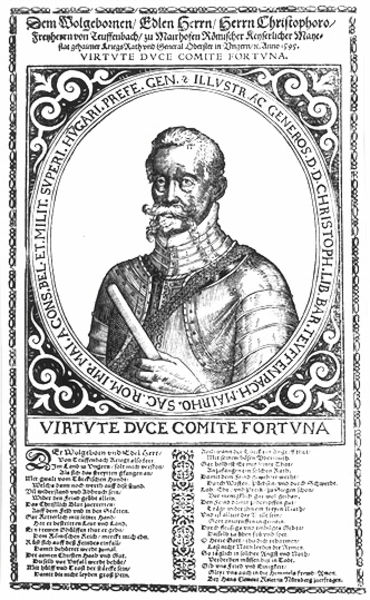
Titel: Bildnis des Christoph von Teuffenbach
Institution: (Seriendruck)
Schlagwörter: hand, kopf, mann, schwarz, stirn, weiss, zeichnung, muster, ornament, alt, bart, schnurrbart, band, kragen, rahmen, bild, bildnis, herr, portrait, porträt, haare, adel, person, kreis, rund, spanien, holzschnitt, schrift, italien, stab, berge, grafik, rand, kaiser, könig, schnurbart, inschrift, verzierung, ramen, deutsch, abbild, kolonnen, buch, druck, lithographie, schwarzweiss, stich, seite, widmung, illustration, text, uniform, zeitung, buchstaben, initiale, adeliger, herrscher, ritter, fürst, rüstung, rolle, harnisch, herzog, ritterrüstung, feldherr, schriftrolle, karl, schriftstück, beschreibung, graf, wilhelm, latein, lateinisch, protrait, buchillustration, kolumbus, liste, christoph, fortuna, zeichungn, mann bart, latein lateinisch, virtute, es lebe, christophoro, 1595, portä, christopherus kolumbus